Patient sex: M
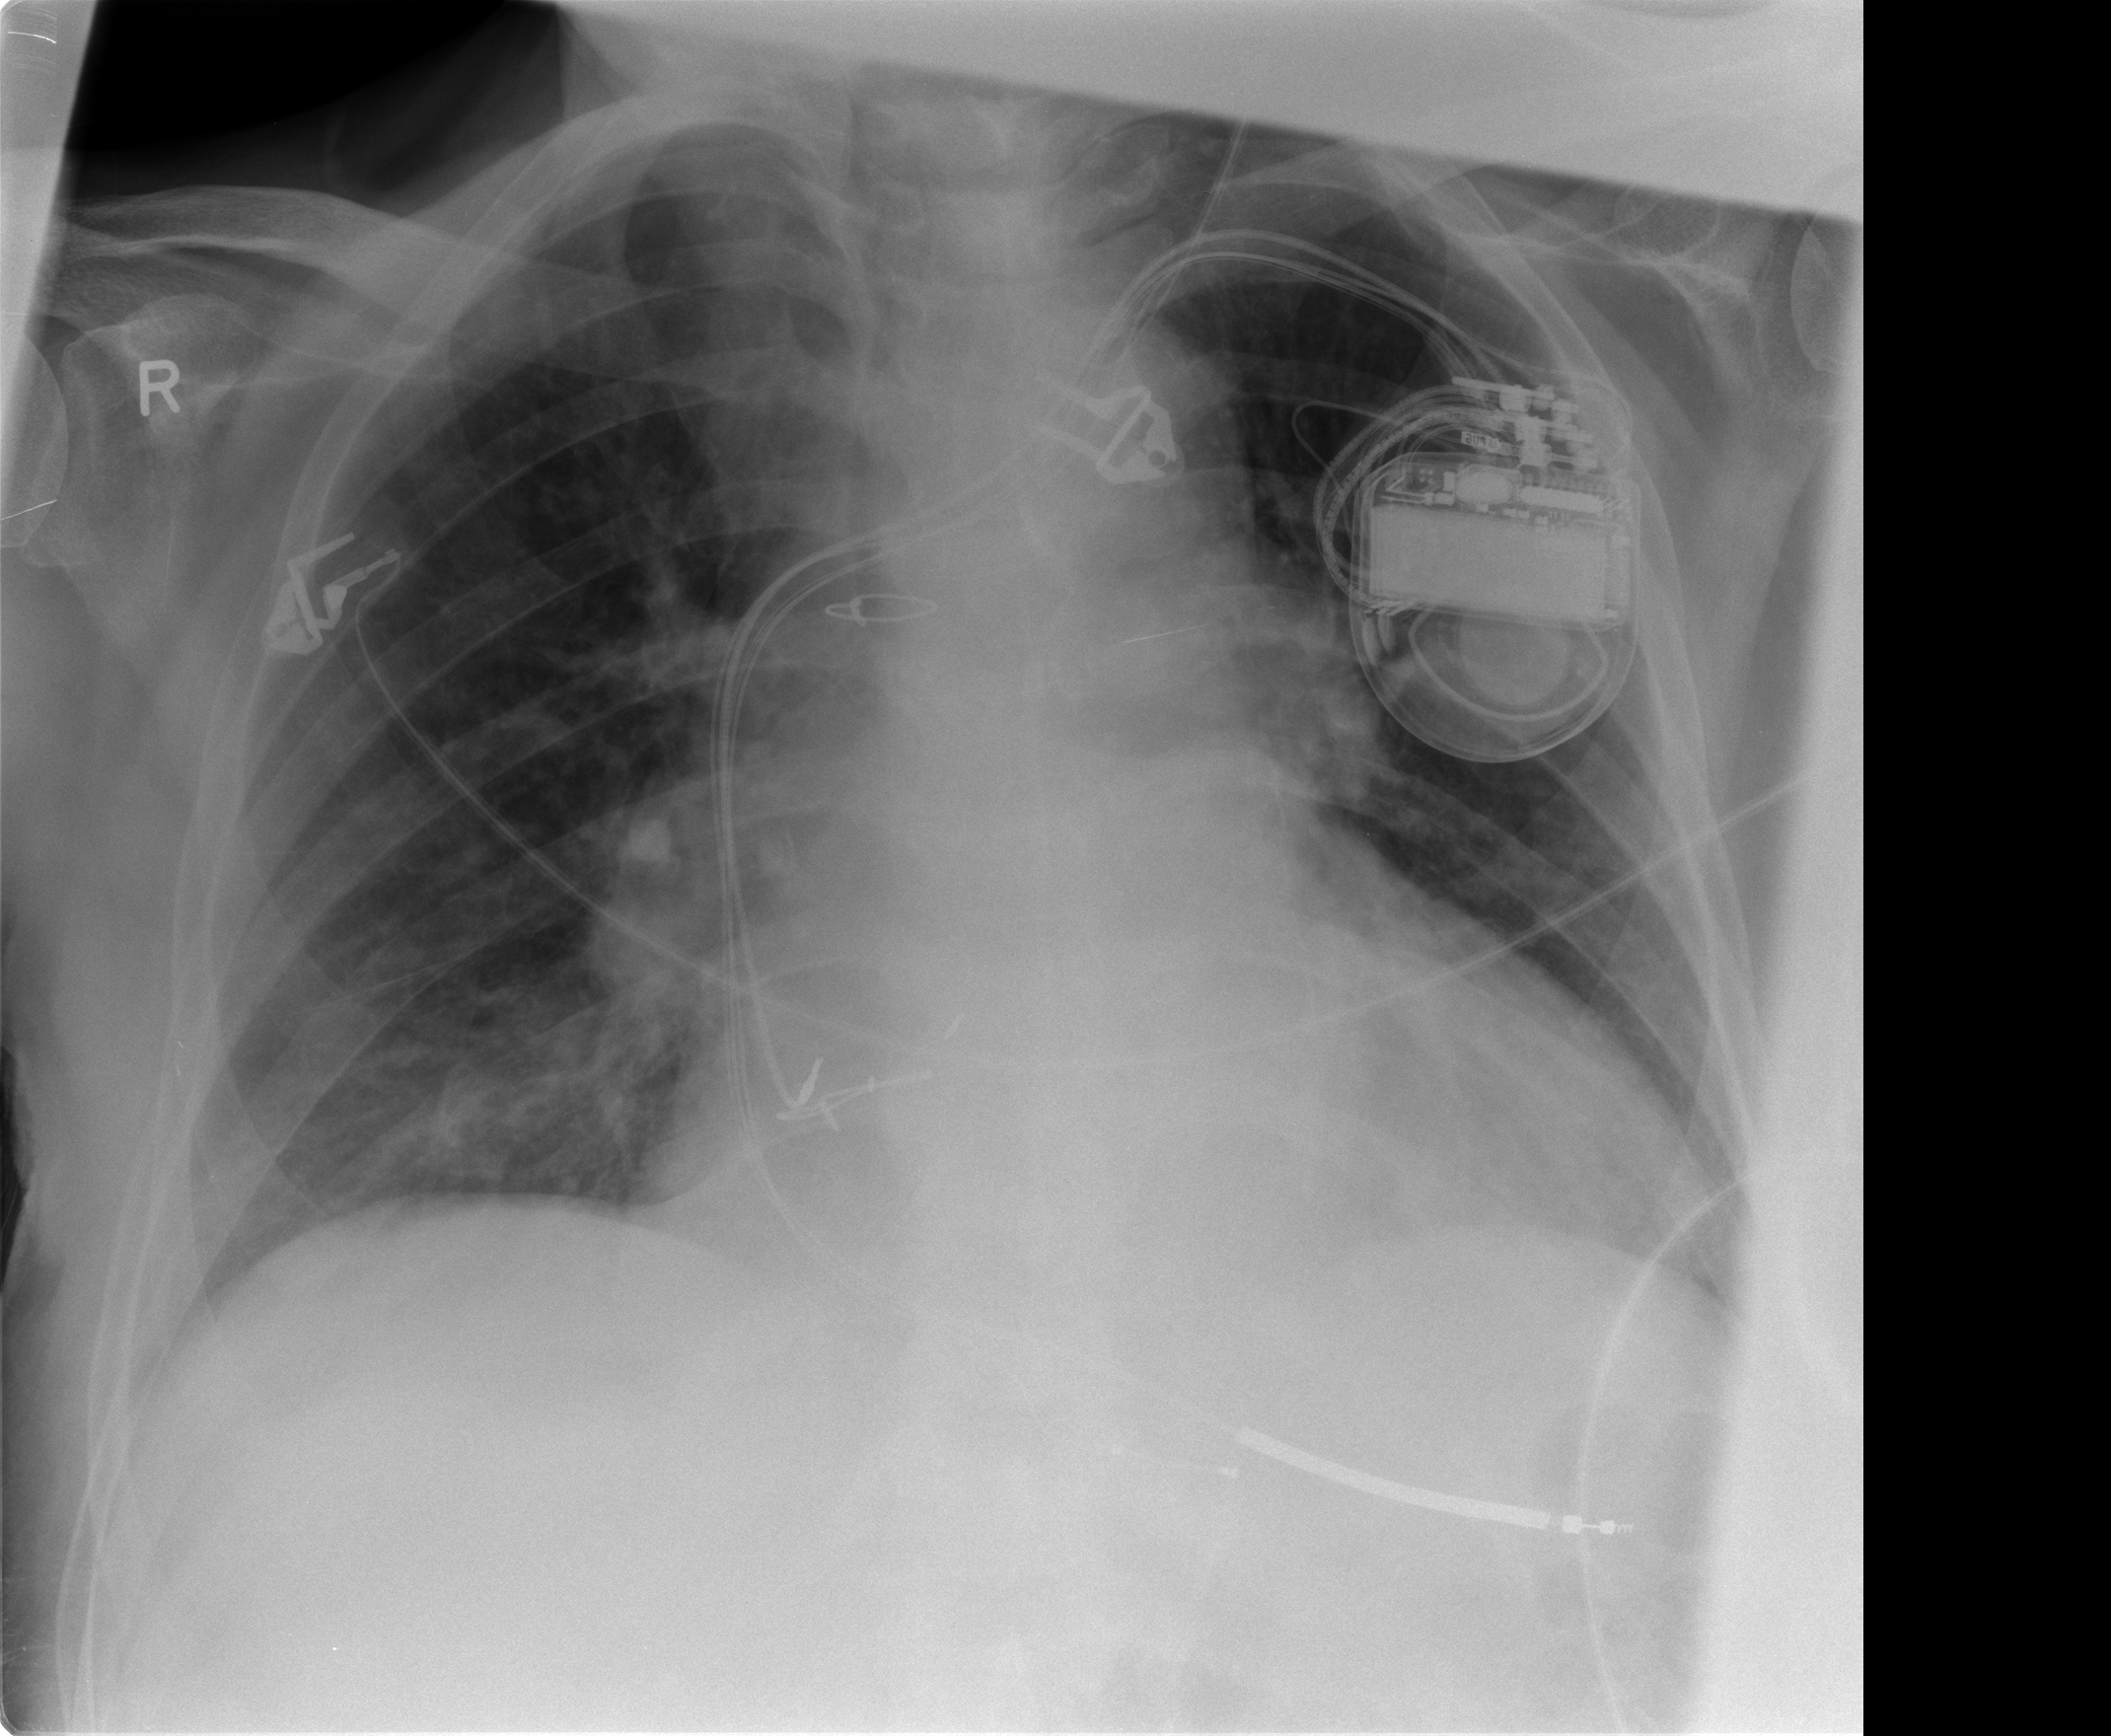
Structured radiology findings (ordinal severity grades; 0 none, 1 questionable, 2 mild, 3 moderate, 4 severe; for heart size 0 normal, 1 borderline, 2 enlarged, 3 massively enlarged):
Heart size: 2
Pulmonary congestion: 2
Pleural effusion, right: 0
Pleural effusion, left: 1
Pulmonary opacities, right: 0
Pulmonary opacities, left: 0
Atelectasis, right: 2
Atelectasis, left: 2